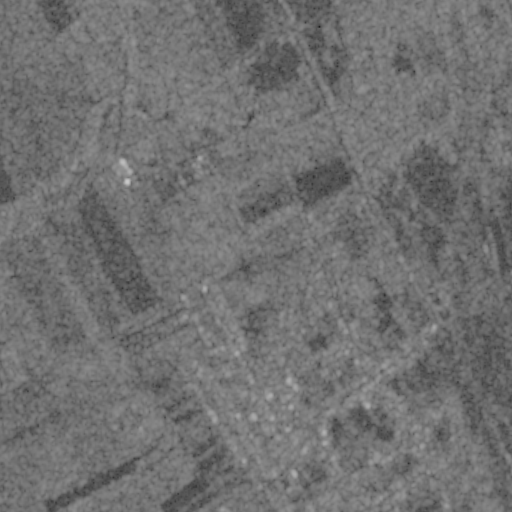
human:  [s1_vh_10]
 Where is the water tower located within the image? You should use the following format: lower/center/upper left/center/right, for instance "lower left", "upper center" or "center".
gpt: The water tower is located in the lower center of the image.
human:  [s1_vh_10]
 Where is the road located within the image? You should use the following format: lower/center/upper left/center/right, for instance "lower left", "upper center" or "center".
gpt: There is no road in the image.

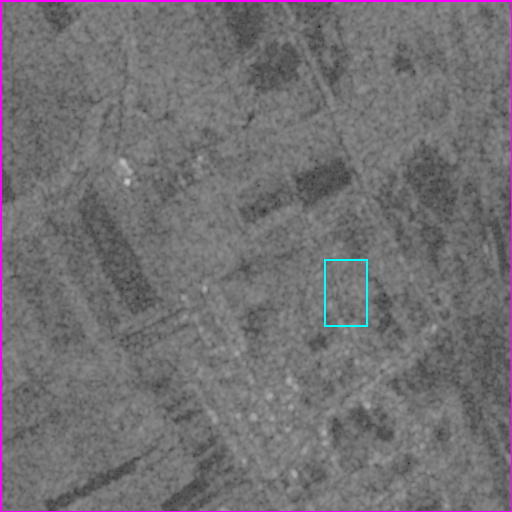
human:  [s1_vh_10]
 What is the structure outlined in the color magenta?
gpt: The structure outlined in magenta is a crop field.
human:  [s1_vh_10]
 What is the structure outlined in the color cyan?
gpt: The structure outlined in cyan is a park.
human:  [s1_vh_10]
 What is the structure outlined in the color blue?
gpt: There is no blue outline.